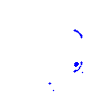
Particle: electron